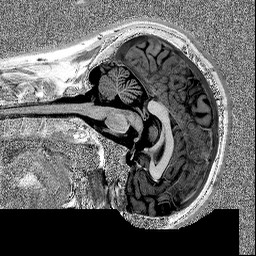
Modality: MP2RAGE
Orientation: sagittal
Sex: male